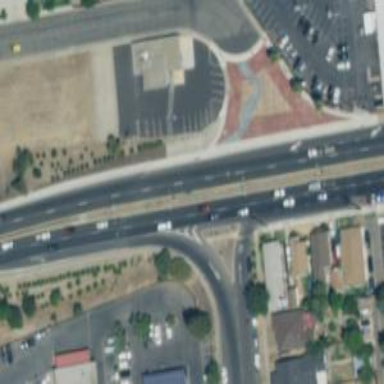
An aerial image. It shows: Trunk link road with asphalt surface.